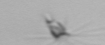
Label: Calciopappus